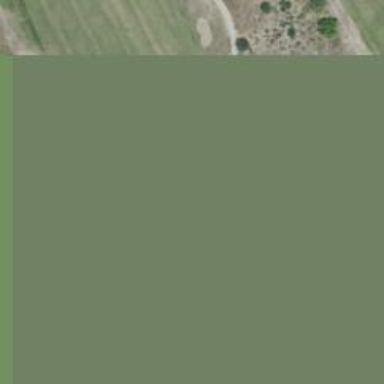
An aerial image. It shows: Golf hole.